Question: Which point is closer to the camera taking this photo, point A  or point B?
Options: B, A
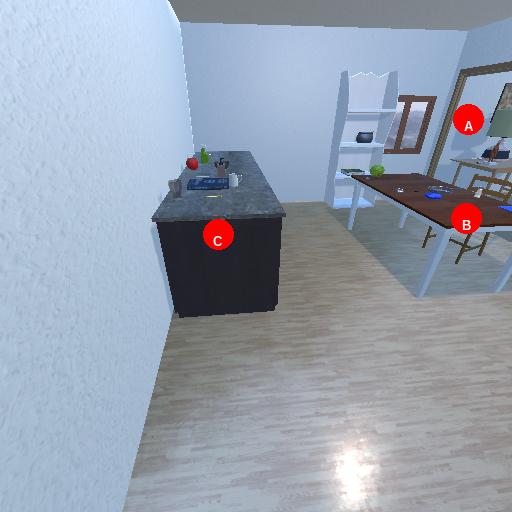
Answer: B